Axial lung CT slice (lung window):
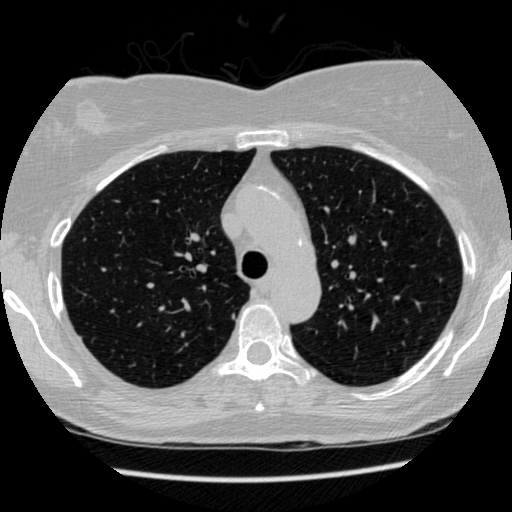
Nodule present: no